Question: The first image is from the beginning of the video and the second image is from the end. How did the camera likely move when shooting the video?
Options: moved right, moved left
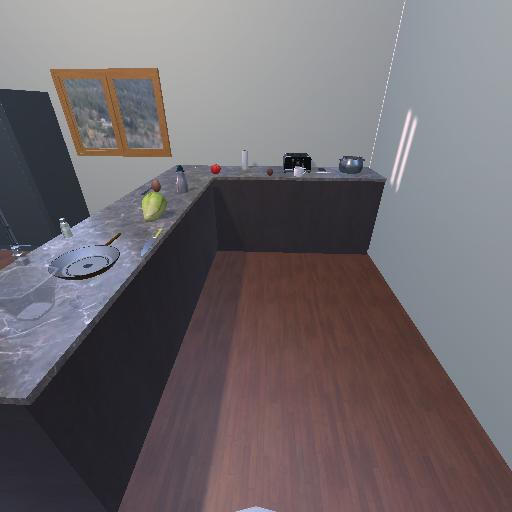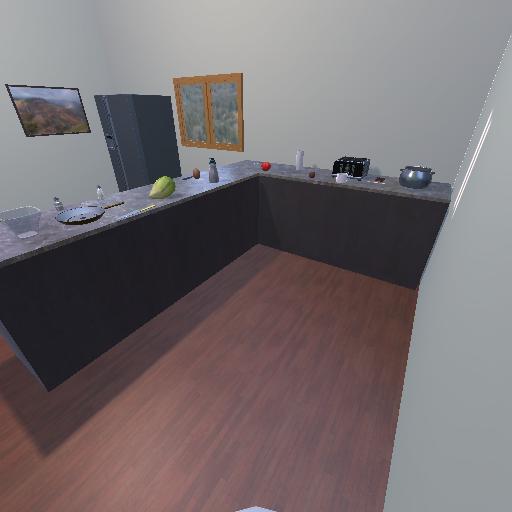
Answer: moved right